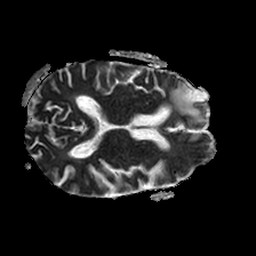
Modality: ADC
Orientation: axial
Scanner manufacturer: philips
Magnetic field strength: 1.5 T
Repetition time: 3.403 s
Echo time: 0.06922 s